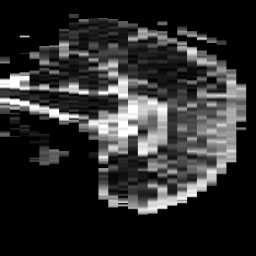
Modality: ADC
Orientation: sagittal
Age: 56
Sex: male
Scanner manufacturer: philips
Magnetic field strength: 3 T
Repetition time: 4.092 s
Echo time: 0.06069 s